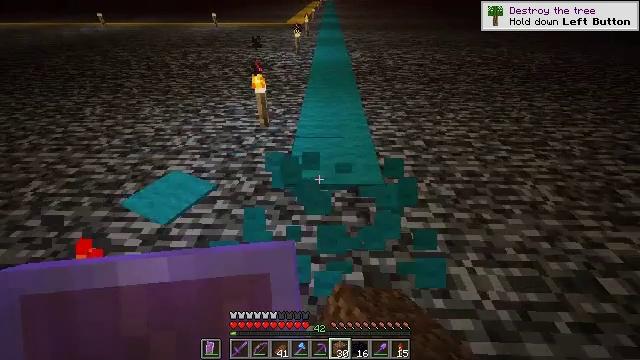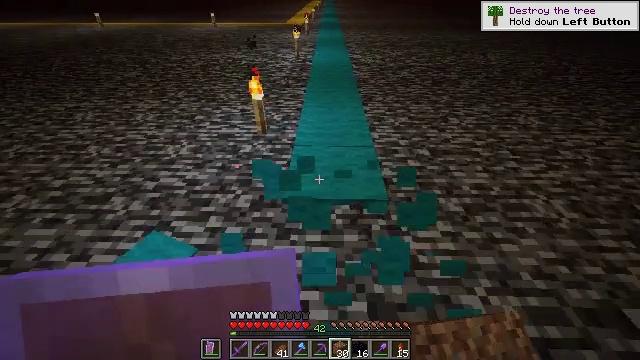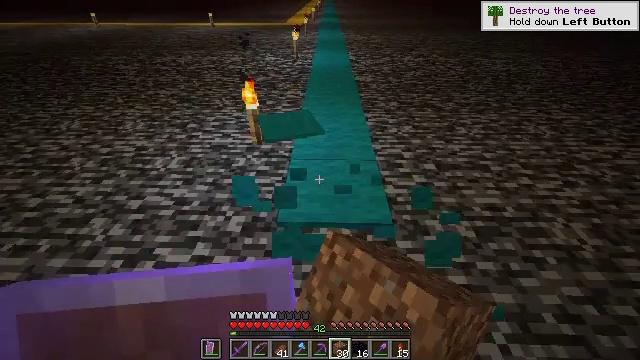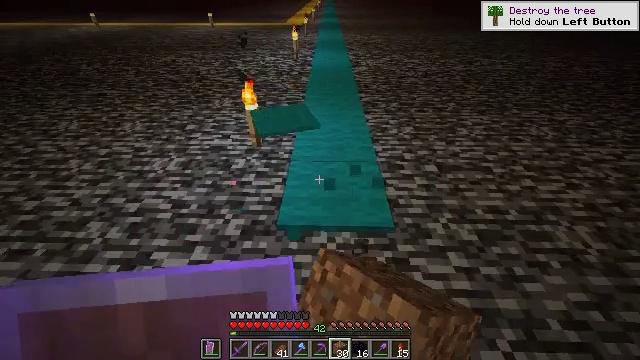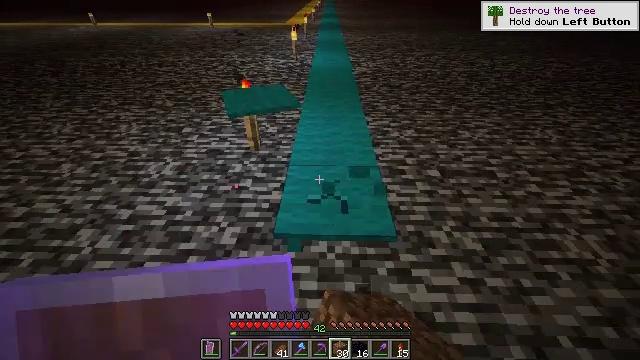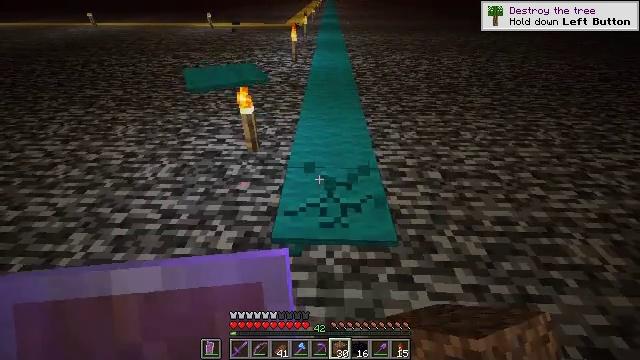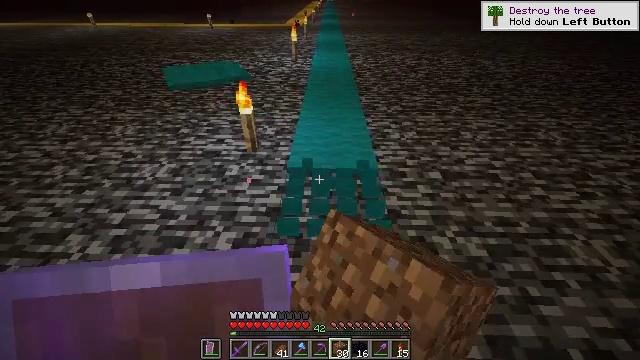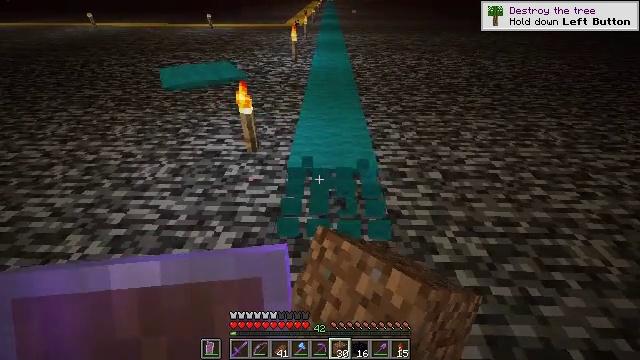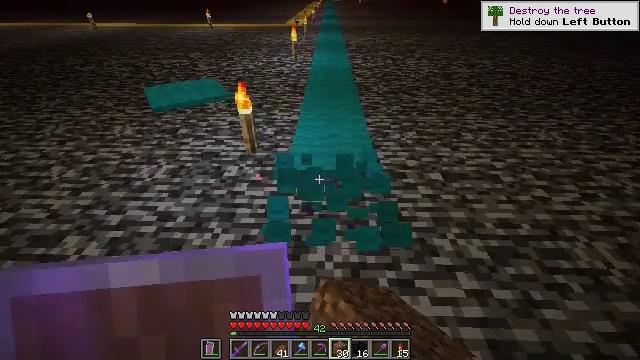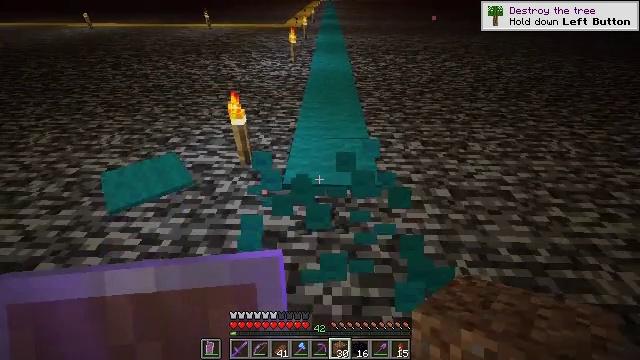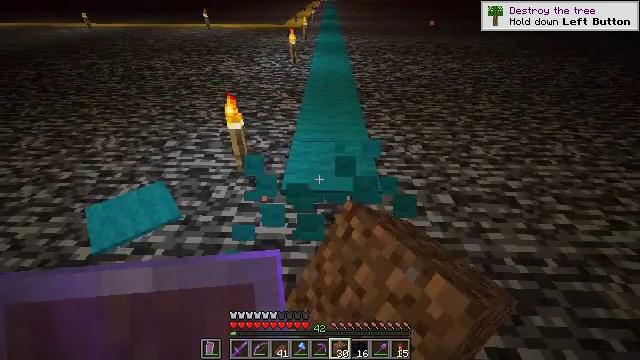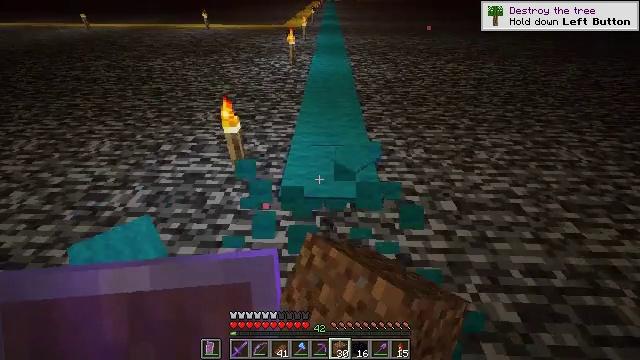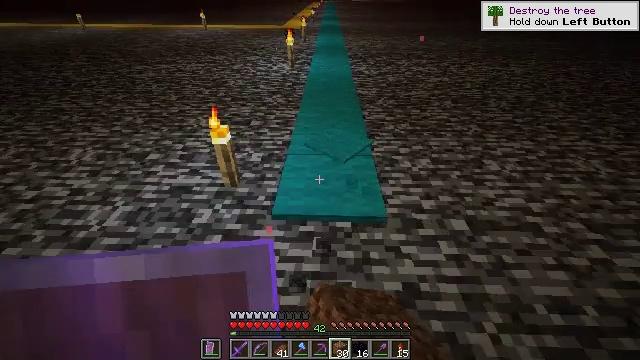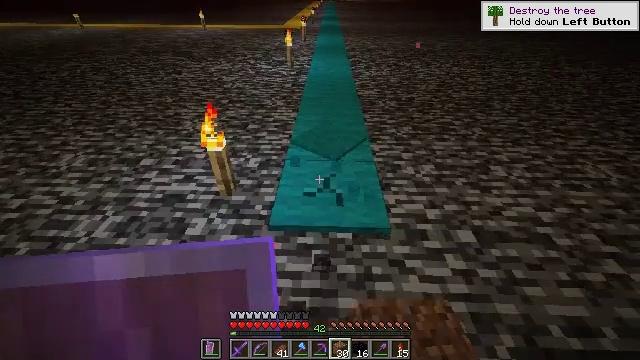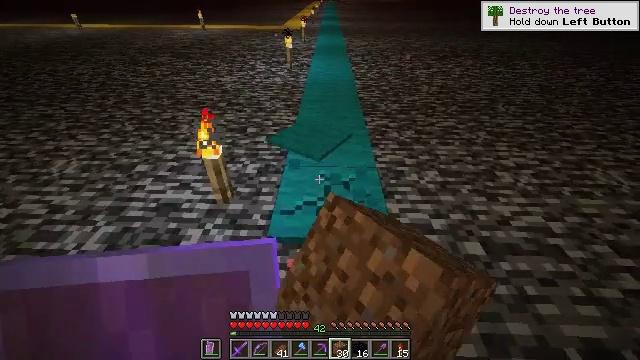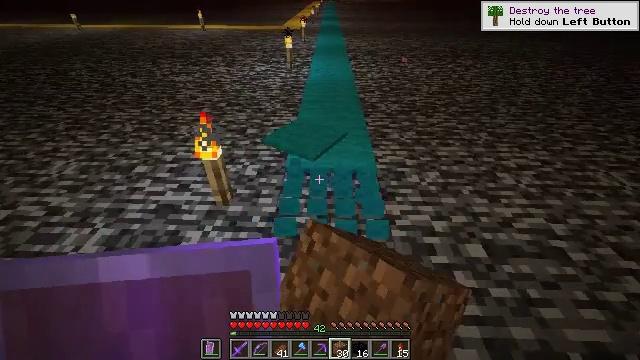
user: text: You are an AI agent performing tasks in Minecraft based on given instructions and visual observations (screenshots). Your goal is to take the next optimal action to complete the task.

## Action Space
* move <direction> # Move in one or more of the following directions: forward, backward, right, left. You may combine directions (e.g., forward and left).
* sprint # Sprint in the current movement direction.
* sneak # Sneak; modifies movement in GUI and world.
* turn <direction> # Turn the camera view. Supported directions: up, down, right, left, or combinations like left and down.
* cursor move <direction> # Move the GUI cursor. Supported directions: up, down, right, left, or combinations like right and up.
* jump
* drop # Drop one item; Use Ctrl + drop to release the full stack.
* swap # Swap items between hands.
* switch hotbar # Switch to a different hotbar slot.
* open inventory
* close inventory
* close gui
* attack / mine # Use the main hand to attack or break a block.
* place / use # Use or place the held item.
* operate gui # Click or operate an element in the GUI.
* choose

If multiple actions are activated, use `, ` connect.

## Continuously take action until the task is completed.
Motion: motion action
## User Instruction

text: mine block cyan carpet
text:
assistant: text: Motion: move forward, attack / mine
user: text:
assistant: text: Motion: move forward, attack / mine
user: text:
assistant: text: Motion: attack / mine
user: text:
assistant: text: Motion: attack / mine
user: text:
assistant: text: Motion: attack / mine
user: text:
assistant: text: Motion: attack / mine
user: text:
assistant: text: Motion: attack / mine
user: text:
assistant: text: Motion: move forward, attack / mine
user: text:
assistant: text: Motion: move forward, attack / mine
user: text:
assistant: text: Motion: move forward, attack / mine
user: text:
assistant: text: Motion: move forward, attack / mine
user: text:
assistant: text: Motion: move forward, attack / mine
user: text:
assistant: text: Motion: attack / mine
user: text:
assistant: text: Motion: attack / mine
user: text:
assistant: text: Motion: attack / mine
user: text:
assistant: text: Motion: move forward, attack / mine
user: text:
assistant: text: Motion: move forward, attack / mine
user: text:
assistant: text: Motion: move forward, attack / mine
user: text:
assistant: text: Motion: move forward, attack / mine
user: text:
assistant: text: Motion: move forward, attack / mine
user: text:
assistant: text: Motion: attack / mine
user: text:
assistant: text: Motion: attack / mine
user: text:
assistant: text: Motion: attack / mine
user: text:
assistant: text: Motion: attack / mine
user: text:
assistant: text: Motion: attack / mine
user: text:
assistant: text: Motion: attack / mine
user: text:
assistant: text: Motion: attack / mine
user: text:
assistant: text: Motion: attack / mine
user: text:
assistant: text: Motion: turn down, attack / mine
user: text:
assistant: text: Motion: attack / mine